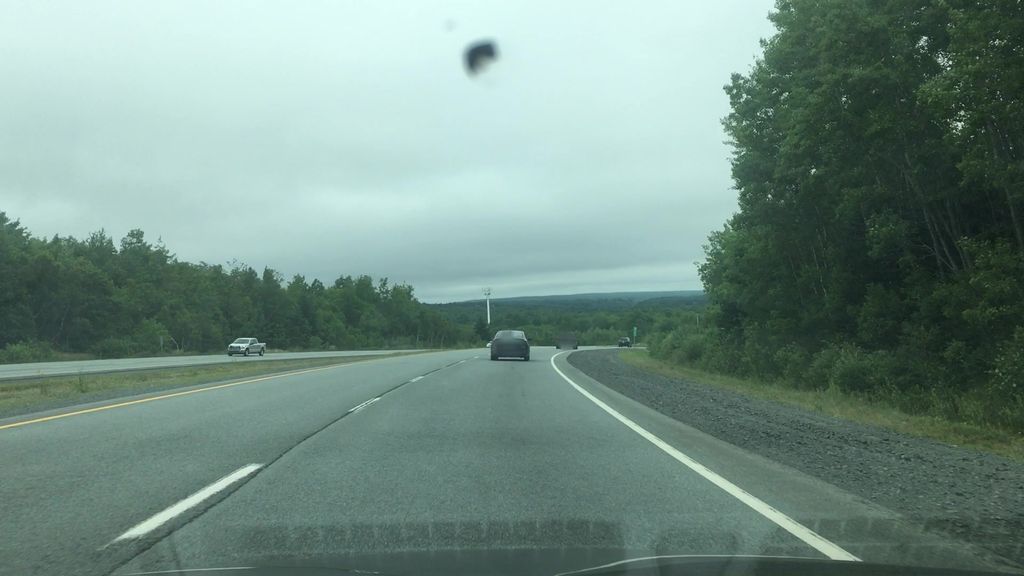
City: halifax